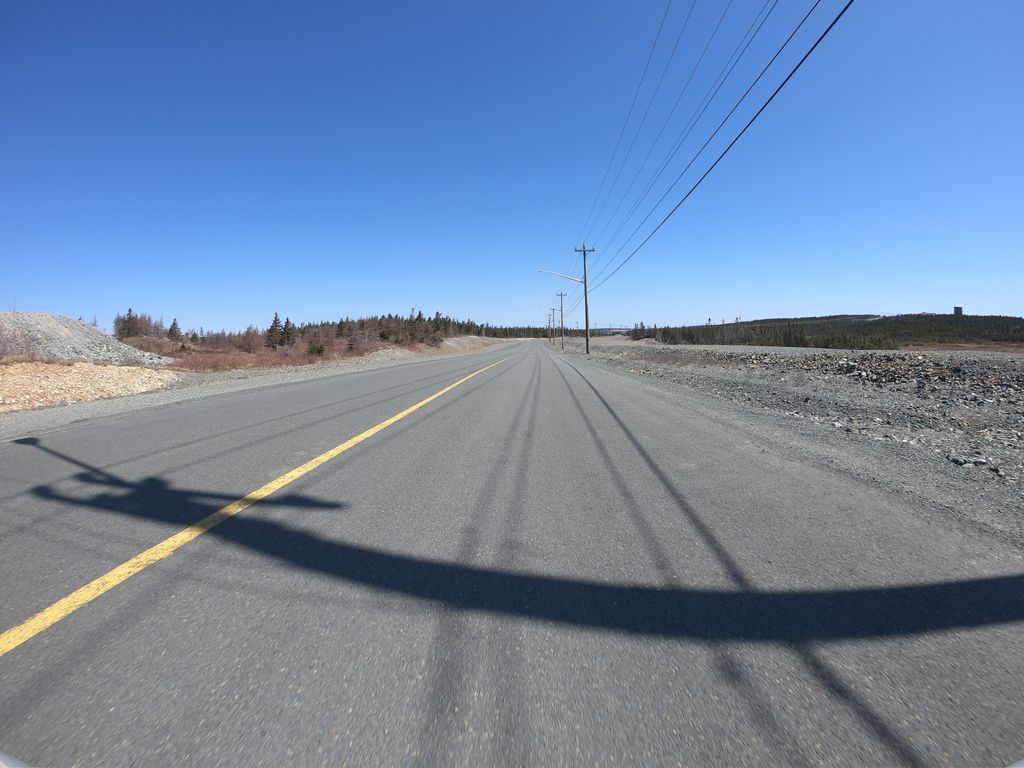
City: st_johns